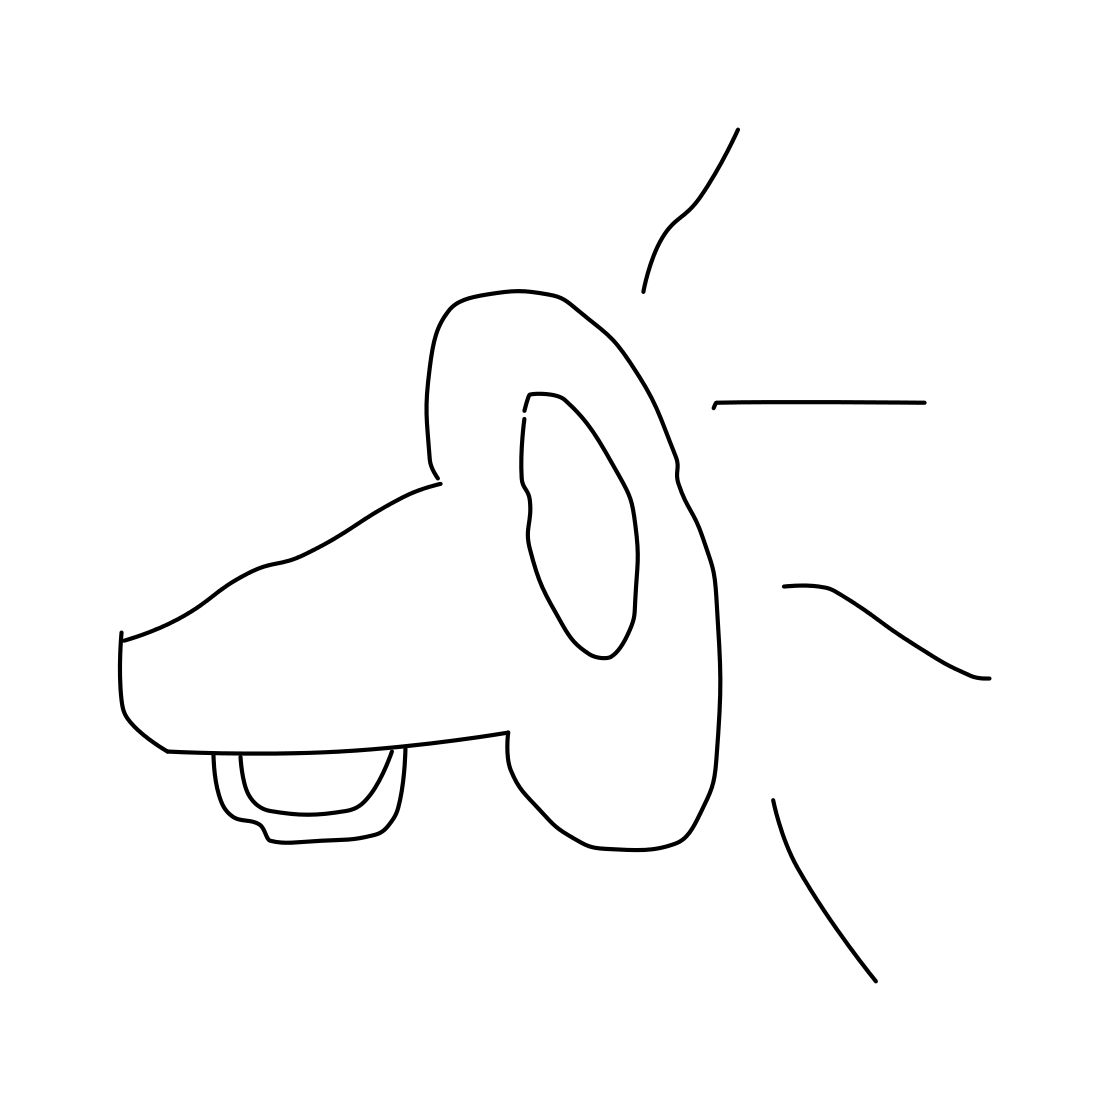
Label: megaphone